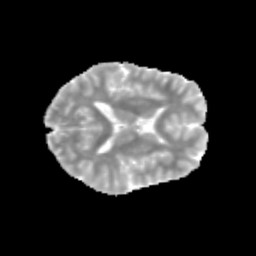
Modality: MD
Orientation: axial
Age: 13
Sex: female
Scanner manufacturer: siemens
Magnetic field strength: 3 T
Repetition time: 3.8 s
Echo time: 0.07 s